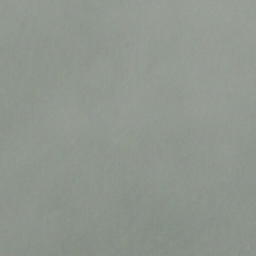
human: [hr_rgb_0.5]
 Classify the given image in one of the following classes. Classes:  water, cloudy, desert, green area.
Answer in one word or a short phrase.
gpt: cloudy